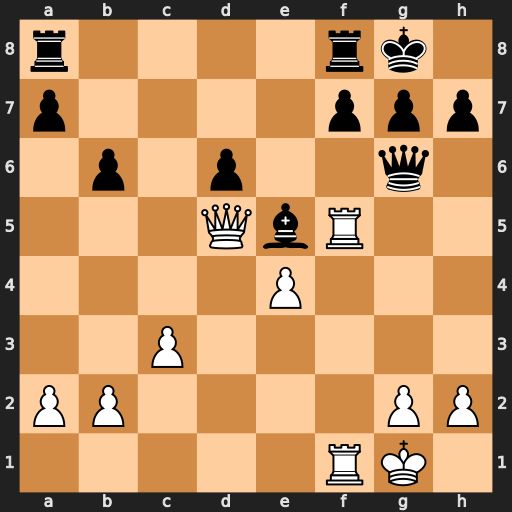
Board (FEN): r4rk1/p4ppp/1p1p2q1/3QbR2/4P3/2P5/PP4PP/5RK1
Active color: w
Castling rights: -
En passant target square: -
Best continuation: Rxf7 Qxf7 Rxf7